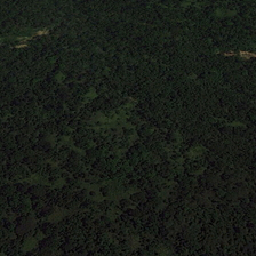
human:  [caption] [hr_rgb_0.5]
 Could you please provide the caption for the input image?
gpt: many green trees are in a piece of forest a.

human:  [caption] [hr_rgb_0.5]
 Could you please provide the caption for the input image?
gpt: There are many green trees in a forest.

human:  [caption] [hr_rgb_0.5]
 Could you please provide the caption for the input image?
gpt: There are many green trees in the forest.

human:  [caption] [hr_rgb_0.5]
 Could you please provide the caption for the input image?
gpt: There are many green trees in one forest.

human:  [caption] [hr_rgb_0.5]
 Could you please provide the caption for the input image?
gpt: Many green trees are in a patch of forest.